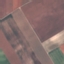
Label: AnnualCrop